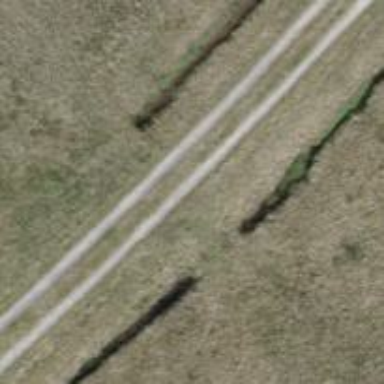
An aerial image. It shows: Compacted agricultural track of grade 3. Suitable for agricultural vehicles.